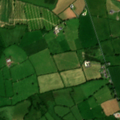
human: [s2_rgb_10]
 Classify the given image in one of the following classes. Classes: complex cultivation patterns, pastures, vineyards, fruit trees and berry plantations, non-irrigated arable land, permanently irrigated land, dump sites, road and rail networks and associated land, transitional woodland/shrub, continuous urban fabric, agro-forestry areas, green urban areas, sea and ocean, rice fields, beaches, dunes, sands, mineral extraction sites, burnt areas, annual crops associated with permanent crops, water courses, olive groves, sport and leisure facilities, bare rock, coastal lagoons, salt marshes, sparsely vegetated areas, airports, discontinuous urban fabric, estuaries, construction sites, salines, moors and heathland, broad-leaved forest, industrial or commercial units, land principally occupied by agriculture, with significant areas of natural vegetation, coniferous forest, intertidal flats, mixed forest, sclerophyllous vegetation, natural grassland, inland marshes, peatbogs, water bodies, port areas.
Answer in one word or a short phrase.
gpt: pastures, complex cultivation patterns